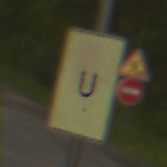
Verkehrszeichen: AnkuendigungOderFortsetzungUmleitungOhnePfeilsymbol
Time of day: SunriseSunset
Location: Outdoor (RoadRail)
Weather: Clear
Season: NotSpecified
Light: Natural